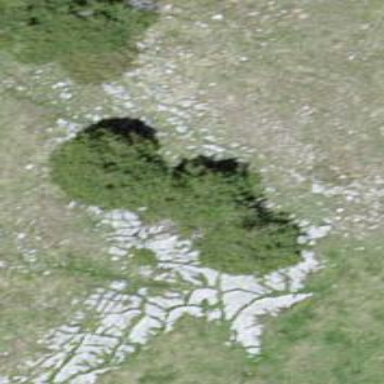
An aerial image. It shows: Needle-leaved tree in natural setting.